Question:
I want to have access to the dealer name from the 'plist'.
'''
- (void)viewDidLoad {
[super viewDidLoad];
NSString *filePath = [[NSBundle mainBundle] pathForResource:@"Cars" ofType:@"plist"];
NSArray *array = [NSArray arrayWithContentsOfFile:filePath];
NSMutableArray *dealers = [[NSMutableArray alloc] init];
for (NSDictionary *object in array) {
Dealer *dealer = [[Dealer alloc] initWithDictionary:object];
[dealers addObject:dealer];
}
self.dealers = dealers;
'''
From this, i access just the first dictionary from 'plist'
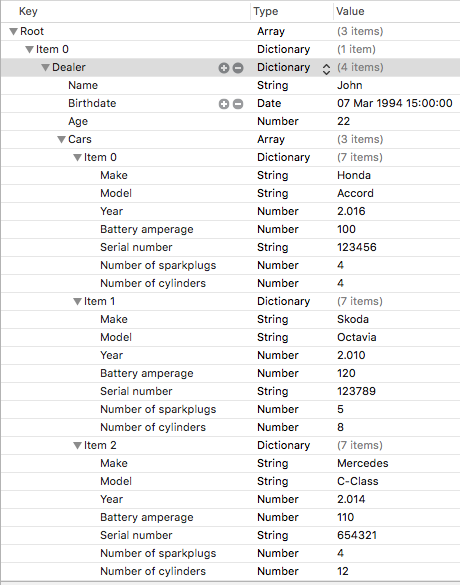
Answer: The first 'NSDictinonary' in you plist has 'Item 0' key that store Dealer 'NSDictinonary'. Change your string code
'''
Dealer *dealer = [[Dealer alloc] initWithDictionary:object];
'''
to this
'''
Dealer *dealer = [[Dealer alloc] initWithDictionary:object[@"Dealer"]];
'''